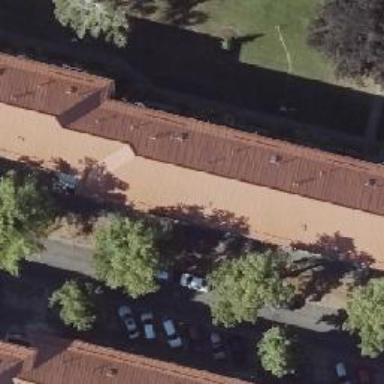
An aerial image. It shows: Gabled roof on building that houses apartments.